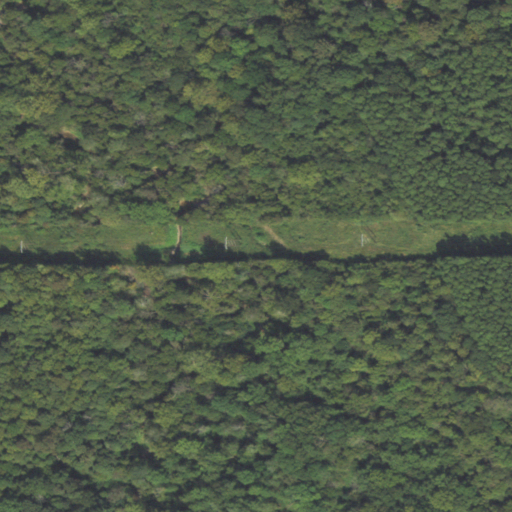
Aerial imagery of valley in Illinois named Cave Valley containing deciduous forest, woody wetlands, open development, mixed forest, and evergreen forest